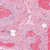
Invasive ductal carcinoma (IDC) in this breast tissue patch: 0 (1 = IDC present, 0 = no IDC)